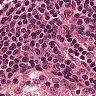
Metastatic tissue present: no